Aerial crown-view tile of a tropical tree (Barro Colorado Island, Panama), acquired 20241014:
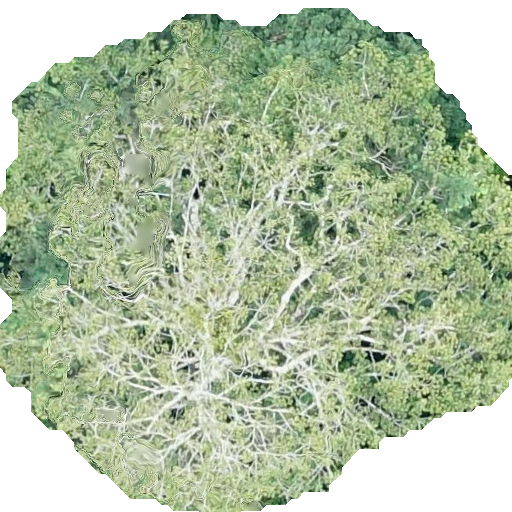
Species: Sterculia apetala
GBIF accepted scientific name: Sterculia apetala
Crown area: 325.549 m²